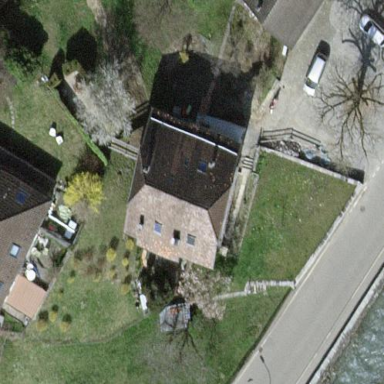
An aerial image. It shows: Building with half-hipped tile roof oriented across.